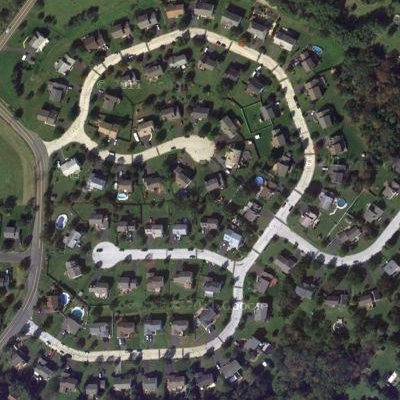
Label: Resident